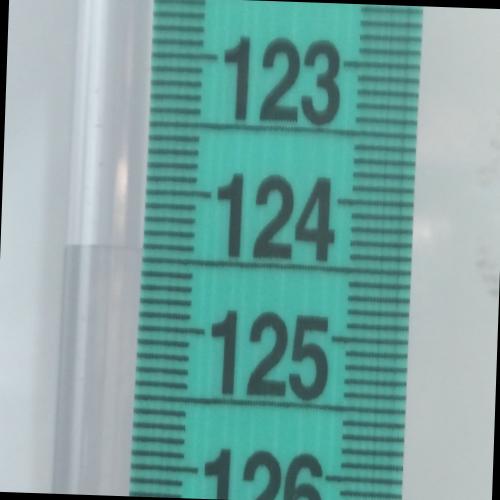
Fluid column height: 124.4 cm